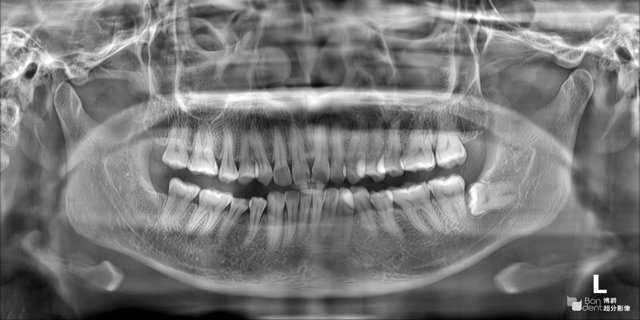
adult